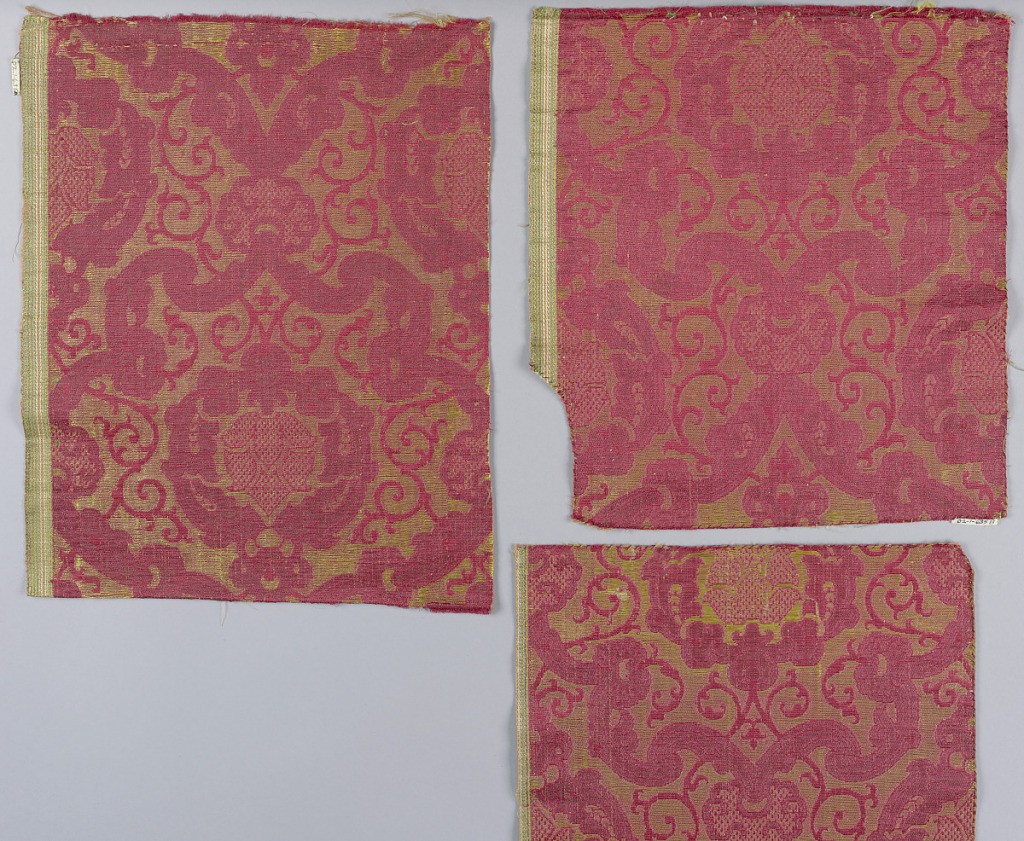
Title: Fragment
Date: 17th century
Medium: silk, linen(?), metallic Technique: two integrated fabric structures
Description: Cartouches with checked brackets at the intersections framing blossoms. Red and yellow.